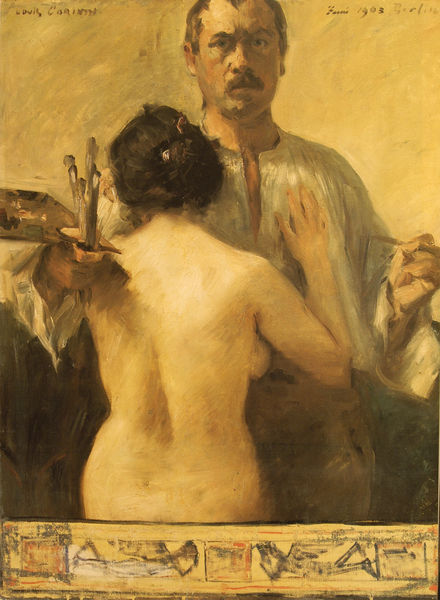
Titel: Selbstporträt mit Rückenakt
Künstler: Lovis Corinth
Standort: Zürich.
Institution: Kunsthaus
Schlagwörter: akt, gemälde, hand, mann, nackt, schatten, weiß, gelb, impressionismus, mädchen, ocker, braun, brust, busen, frau, frisur, haar, hell, holz, licht, mund, nase, ohr, profil, rücken, schwarz, stirn, blick, beige, tanz, bart, hemd, schnurrbart, arm, arme, augen, gesicht, knoten, bildnis, hals, hände, portrait, porträt, signatur, öl, brüstung, auge, haare, frontal, ohren, brüste, dutt, rückenansicht, schrift, umarmung, modell, farben, farbe, banner, bordüre, streng, atelier, festhalten, kerze, maler, muse, bett, erotik, model, selbstporträt, corinth, lovis, lovis corinth, münchen, geld, rückenakt, künstler, selbstbildnis, ehefrau, malen, palette, pinsel, von hinten, verführung, selbstportrait, macht, pinse, berührung, schlitz, pallette, nahe, aneinander, hieroglyphen, status, inspiration, malerselbstbildnis, zugewannt, arz, po, malerselbstbildniss, maler und modell, äqyptisch